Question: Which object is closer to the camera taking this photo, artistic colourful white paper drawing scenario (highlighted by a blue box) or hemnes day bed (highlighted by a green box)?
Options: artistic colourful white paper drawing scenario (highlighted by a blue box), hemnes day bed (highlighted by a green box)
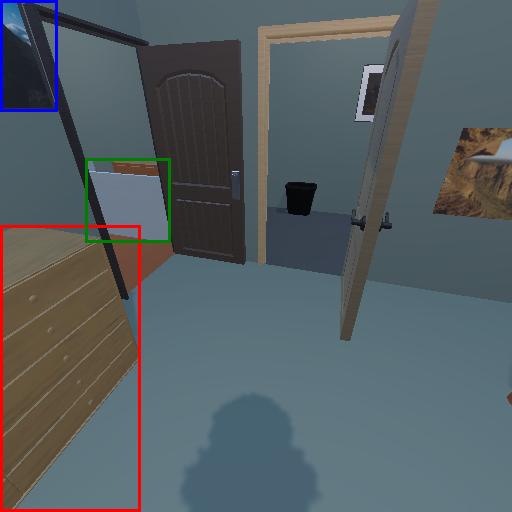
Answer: artistic colourful white paper drawing scenario (highlighted by a blue box)